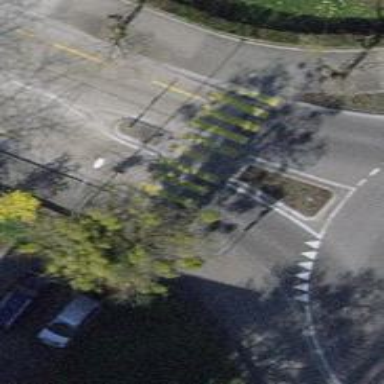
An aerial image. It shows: Asphalt footway with marked crossing and pedestrian island.